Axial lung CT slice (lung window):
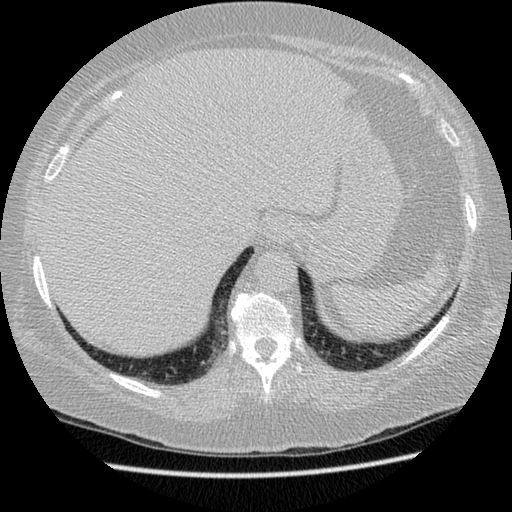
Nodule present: no